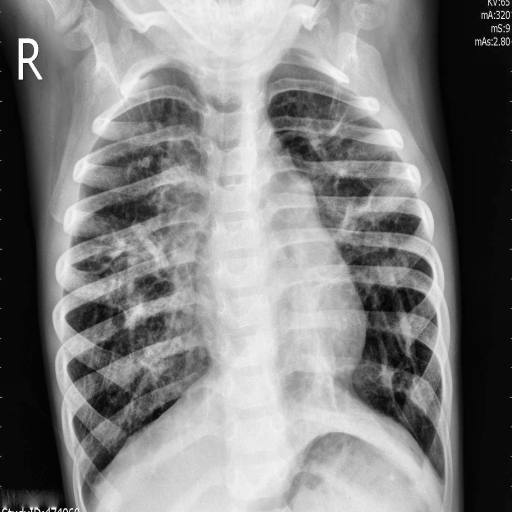
Finding: PNEUMONIA